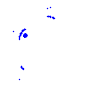
Particle: electron